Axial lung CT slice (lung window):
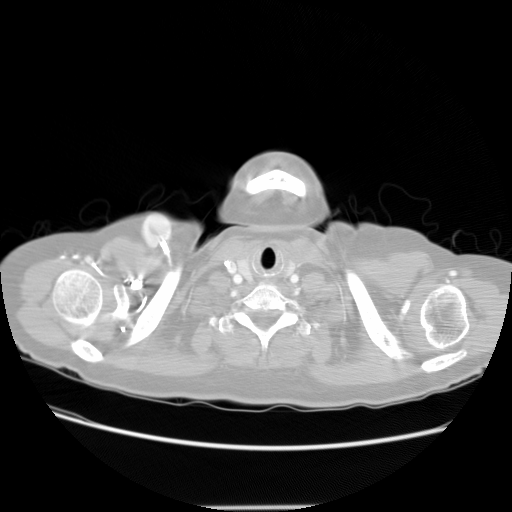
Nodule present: no